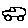
Label: car